Question: I'm doing a layout a bit complex, just that I can't fix the error that is indicated by LINT
This is the layout:
'''
<?xml version="1.0" encoding="utf-8"?>
<ScrollView xmlns:android="http://schemas.android.com/apk/res/android"
xmlns:tools="http://schemas.android.com/tools"
android:layout_width="match_parent"
android:layout_height="match_parent"
android:paddingBottom="@dimen/activity_vertical_margin"
android:paddingLeft="@dimen/activity_horizontal_margin"
android:paddingRight="@dimen/activity_horizontal_margin"
android:paddingTop="@dimen/activity_vertical_margin"
tools:context=".Activity_schedapunti">
<TableLayout
android:layout_width="match_parent"
android:layout_height="wrap_content">
<TableRow
android:layout_width="match_parent"
android:layout_height="wrap_content">
<TextView
android:layout_width="0dp"
android:layout_height="wrap_content"
android:layout_weight=".7"
android:gravity="center_horizontal"
android:text="@string/esame_visivo"
android:textColor="@android:color/white"
android:textStyle="bold"
android:background="@android:color/black"/>
<TextView
android:layout_width="0dp"
android:layout_height="wrap_content"
android:layout_weight=".3"
android:gravity="center_horizontal"
android:text="@string/punteggio_parziale"
android:textColor="@android:color/white"
android:textStyle="bold"
android:background="@android:color/black"/>
</TableRow>
<TableRow
android:layout_width="match_parent"
android:layout_height="wrap_content">
<LinearLayout
android:layout_width="0dp"
android:layout_height="wrap_content"
android:layout_weight=".7"
android:orientation="horizontal">
<TextView
android:id="@+id/textview_aspetto"
android:layout_width="wrap_content"
android:layout_height="wrap_content"
android:text="@string/aspetto"/>
<TextView
android:layout_width="wrap_content"
android:layout_height="wrap_content"
android:text="@string/coeff_x1"
android:textStyle="bold"
android:textColor="@color/light_yellow"/>
<EditText
android:id="@+id/edittext_aspetto"
android:layout_width="match_parent"
android:layout_height="wrap_content"
android:gravity="center_horizontal"
android:inputType="number"
android:singleLine="true" />
</LinearLayout>
<TextView
android:id="@+id/textview_puteggio_parziale_aspetto"
android:layout_width="0dp"
android:layout_height="match_parent"
android:gravity="center"
android:layout_weight=".3"/>
</TableRow>
<TableRow
android:layout_width="match_parent"
android:layout_height="wrap_content">
<LinearLayout
android:layout_width="0dp"
android:layout_height="wrap_content"
android:layout_weight=".7"
android:orientation="horizontal">
<TextView
android:id="@+id/textview_punti_colore"
android:layout_width="wrap_content"
android:layout_height="wrap_content"
android:text="@string/colore"/>
<TextView
android:layout_width="wrap_content"
android:layout_height="wrap_content"
android:text="@string/coeff_x2"
android:textStyle="bold"
android:textColor="@color/light_yellow"/>
<EditText
android:id="@+id/edittext_punti_colore"
android:layout_width="match_parent"
android:layout_height="wrap_content"
android:gravity="center_horizontal"
android:inputType="number"
android:singleLine="true" />
</LinearLayout>
<TextView
android:id="@+id/textview_puteggio_parziale_colore"
android:layout_width="0dp"
android:layout_height="match_parent"
android:gravity="center"
android:layout_weight=".3"/>
</TableRow>
<TableRow
android:layout_width="match_parent"
android:layout_height="wrap_content">
<TextView
android:layout_width="0dp"
android:layout_height="wrap_content"
android:layout_weight=".7"
android:gravity="center_horizontal"
android:text="@string/esame_olfattivo"
android:textColor="@android:color/white"
android:textStyle="bold"
android:background="@android:color/black"/>
<TextView
android:layout_width="0dp"
android:layout_height="wrap_content"
android:layout_weight=".3"
android:gravity="center_horizontal"
android:text="@string/punteggio_parziale"
android:textColor="@android:color/white"
android:textStyle="bold"
android:background="@android:color/black"/>
</TableRow>
<TableRow
android:layout_width="match_parent"
android:layout_height="wrap_content">
<LinearLayout
android:layout_width="0dp"
android:layout_height="wrap_content"
android:layout_weight=".7"
android:orientation="horizontal">
<TextView
android:id="@+id/textview_punti_intensita"
android:layout_width="wrap_content"
android:layout_height="wrap_content"
android:text="@string/intensita"/>
<TextView
android:layout_width="wrap_content"
android:layout_height="wrap_content"
android:text="@string/coeff_x1"
android:textStyle="bold"
android:textColor="@color/light_yellow"/>
<EditText
android:id="@+id/edittext_punti_intensita"
android:layout_width="match_parent"
android:layout_height="wrap_content"
android:gravity="center_horizontal"
android:inputType="number"
android:singleLine="true" />
</LinearLayout>
<TextView
android:id="@+id/textview_puteggio_parziale_intensita"
android:layout_width="0dp"
android:layout_height="match_parent"
android:gravity="center"
android:layout_weight=".3"/>
</TableRow>
<TableRow
android:layout_width="match_parent"
android:layout_height="wrap_content">
<LinearLayout
android:layout_width="0dp"
android:layout_height="wrap_content"
android:layout_weight=".7"
android:orientation="horizontal">
<TextView
android:id="@+id/textview_punti_complessita"
android:layout_width="wrap_content"
android:layout_height="wrap_content"
android:text="@string/complessita"/>
<TextView
android:layout_width="wrap_content"
android:layout_height="wrap_content"
android:text="@string/coeff_x2"
android:textStyle="bold"
android:textColor="@color/light_yellow"/>
<EditText
android:id="@+id/edittext_punti_complessita"
android:layout_width="match_parent"
android:layout_height="wrap_content"
android:gravity="center_horizontal"
android:inputType="number"
android:singleLine="true" />
</LinearLayout>
<TextView
android:id="@+id/textview_puteggio_parziale_complessita"
android:layout_width="0dp"
android:layout_height="match_parent"
android:gravity="center"
android:layout_weight=".3"/>
</TableRow>
<TableRow
android:layout_width="match_parent"
android:layout_height="wrap_content">
<LinearLayout
android:layout_width="0dp"
android:layout_height="wrap_content"
android:layout_weight=".7"
android:orientation="horizontal">
<TextView
android:id="@+id/textview_punti_qualita"
android:layout_width="wrap_content"
android:layout_height="wrap_content"
android:text="@string/qualita"/>
<TextView
android:layout_width="wrap_content"
android:layout_height="wrap_content"
android:text="@string/coeff_x3"
android:textStyle="bold"
android:textColor="@color/light_yellow"/>
<EditText
android:id="@+id/edittext_punti_qualita"
android:layout_width="match_parent"
android:layout_height="wrap_content"
android:gravity="center_horizontal"
android:inputType="number"
android:singleLine="true" />
</LinearLayout>
<TextView
android:id="@+id/textview_puteggio_parziale_qualita"
android:layout_width="0dp"
android:layout_height="match_parent"
android:gravity="center"
android:layout_weight=".3"/>
</TableRow>
<TableRow
android:layout_width="match_parent"
android:layout_height="wrap_content">
<TextView
android:layout_width="0dp"
android:layout_height="wrap_content"
android:layout_weight=".7"
android:gravity="center_horizontal"
android:text="@string/esame_gusto_olfattivo"
android:textColor="@android:color/white"
android:textStyle="bold"
android:background="@android:color/black"/>
<TextView
android:layout_width="0dp"
android:layout_height="wrap_content"
android:layout_weight=".3"
android:gravity="center_horizontal"
android:text="@string/punteggio_parziale"
android:textColor="@android:color/white"
android:textStyle="bold"
android:background="@android:color/black"/>
</TableRow>
<TableRow
android:layout_width="match_parent"
android:layout_height="wrap_content">
<LinearLayout
android:layout_width="0dp"
android:layout_height="wrap_content"
android:layout_weight=".7"
android:orientation="horizontal">
<TextView
android:id="@+id/textview_punti_struttura"
android:layout_width="wrap_content"
android:layout_height="wrap_content"
android:text="@string/struttura"/>
<TextView
android:layout_width="wrap_content"
android:layout_height="wrap_content"
android:text="@string/coeff_x1"
android:textStyle="bold"
android:textColor="@color/light_yellow"/>
<EditText
android:id="@+id/edittext_punti_struttura"
android:layout_width="match_parent"
android:layout_height="wrap_content"
android:gravity="center_horizontal"
android:inputType="number"
android:singleLine="true" />
</LinearLayout>
<TextView
android:id="@+id/textview_puteggio_parziale_struttura"
android:layout_width="0dp"
android:layout_height="match_parent"
android:gravity="center"
android:layout_weight=".3"/>
</TableRow>
<TableRow
android:layout_width="match_parent"
android:layout_height="wrap_content">
<LinearLayout
android:layout_width="0dp"
android:layout_height="wrap_content"
android:layout_weight=".7"
android:orientation="horizontal">
<TextView
android:id="@+id/textview_punti_equilibrio"
android:layout_width="wrap_content"
android:layout_height="wrap_content"
android:text="@string/equilibrio"/>
<TextView
android:layout_width="wrap_content"
android:layout_height="wrap_content"
android:text="@string/coeff_x1"
android:textStyle="bold"
android:textColor="@color/light_yellow"/>
<EditText
android:id="@+id/edittext_punti_equilibrio"
android:layout_width="match_parent"
android:layout_height="wrap_content"
android:gravity="center_horizontal"
android:inputType="number"
android:singleLine="true" />
</LinearLayout>
<TextView
android:id="@+id/textview_puteggio_parziale_equilibrio"
android:layout_width="0dp"
android:layout_height="match_parent"
android:gravity="center"
android:layout_weight=".3"/>
</TableRow>
<TableRow
android:layout_width="match_parent"
android:layout_height="wrap_content">
<LinearLayout
android:layout_width="0dp"
android:layout_height="wrap_content"
android:layout_weight=".7"
android:orientation="horizontal">
<TextView
android:id="@+id/textview_punti_intensita_gusto_olfattivo"
android:layout_width="wrap_content"
android:layout_height="wrap_content"
android:text="@string/intensita"/>
<TextView
android:layout_width="wrap_content"
android:layout_height="wrap_content"
android:text="@string/coeff_x1"
android:textStyle="bold"
android:textColor="@color/light_yellow"/>
<EditText
android:id="@+id/edittext_punti_intensita_gusto_olfattivo"
android:layout_width="match_parent"
android:layout_height="wrap_content"
android:gravity="center_horizontal"
android:inputType="number"
android:singleLine="true" />
</LinearLayout>
<TextView
android:id="@+id/textview_puteggio_parziale_intensita_gusto_olfattivo"
android:layout_width="0dp"
android:layout_height="match_parent"
android:gravity="center"
android:layout_weight=".3"/>
</TableRow>
<TableRow
android:layout_width="match_parent"
android:layout_height="wrap_content">
<LinearLayout
android:layout_width="0dp"
android:layout_height="wrap_content"
android:layout_weight=".7"
android:orientation="horizontal">
<TextView
android:id="@+id/textview_punti_persistenza"
android:layout_width="wrap_content"
android:layout_height="wrap_content"
android:text="@string/persistenza"/>
<TextView
android:layout_width="wrap_content"
android:layout_height="wrap_content"
android:text="@string/coeff_x2"
android:textStyle="bold"
android:textColor="@color/light_yellow"/>
<EditText
android:id="@+id/edittext_punti_persistenza"
android:layout_width="match_parent"
android:layout_height="wrap_content"
android:gravity="center_horizontal"
android:inputType="number"
android:singleLine="true" />
</LinearLayout>
<TextView
android:id="@+id/textview_puteggio_parziale_persistenza"
android:layout_width="0dp"
android:layout_height="match_parent"
android:gravity="center"
android:layout_weight=".3"/>
</TableRow>
<TableRow
android:layout_width="match_parent"
android:layout_height="wrap_content">
<LinearLayout
android:layout_width="0dp"
android:layout_height="wrap_content"
android:layout_weight=".7"
android:orientation="horizontal">
<TextView
android:id="@+id/textview_punti_qualita_gusto_olfattivo"
android:layout_width="wrap_content"
android:layout_height="wrap_content"
android:text="@string/qualita"/>
<TextView
android:layout_width="wrap_content"
android:layout_height="wrap_content"
android:text="@string/coeff_x3"
android:textStyle="bold"
android:textColor="@color/light_yellow"/>
<EditText
android:id="@+id/edittext_punti_qualita_gusto_olfattivo"
android:layout_width="match_parent"
android:layout_height="wrap_content"
android:gravity="center_horizontal"
android:inputType="number"
android:singleLine="true" />
</LinearLayout>
<TextView
android:id="@+id/textview_puteggio_parziale_qualita_gusto_olfattivo"
android:layout_width="0dp"
android:layout_height="match_parent"
android:gravity="center"
android:layout_weight=".3"/>
</TableRow>
<TableRow
android:layout_width="match_parent"
android:layout_height="wrap_content">
<LinearLayout
android:layout_width="0dp"
android:layout_height="wrap_content"
android:layout_weight=".7"
android:orientation="horizontal">
<TextView
android:id="@+id/textview_punti_armonia"
android:layout_width="wrap_content"
android:layout_height="wrap_content"
android:text="@string/armonia"/>
<TextView
android:layout_width="wrap_content"
android:layout_height="wrap_content"
android:text="@string/coeff_x3"
android:textStyle="bold"
android:textColor="@color/light_yellow"/>
<EditText
android:id="@+id/edittext_punti_armonia"
android:layout_width="match_parent"
android:layout_height="wrap_content"
android:gravity="center_horizontal"
android:inputType="number"
android:singleLine="true" />
</LinearLayout>
<TextView
android:id="@+id/textview_puteggio_parziale_armonia"
android:layout_width="0dp"
android:layout_height="match_parent"
android:gravity="center"
android:layout_weight=".3"/>
</TableRow>
<TableRow
android:layout_width="match_parent"
android:layout_height="wrap_content">
<TextView
android:layout_width="0dp"
android:layout_height="wrap_content"
android:layout_weight=".7"
android:gravity="center_horizontal"
android:text="@string/punteggio_totale"
android:textColor="@android:color/white"
android:textStyle="bold"
android:background="@android:color/black"/>
<TextView
android:layout_width="0dp"
android:layout_height="wrap_content"
android:layout_weight=".3"
android:gravity="center_horizontal"
android:textColor="@color/light_yellow"
android:textStyle="bold"
android:background="@android:color/black"/>
</TableRow>
</TableLayout>
</ScrollView>
'''
I read to use a ListView, but how should I to do? Not all the rows are equal, or in any case there are some elements in the middle which are not equal to all other rows!

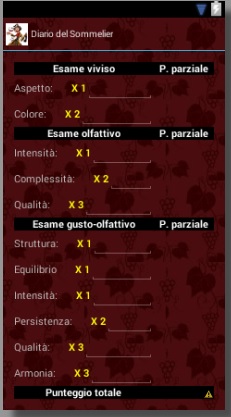
Answer: This definitely looks like a good candidate for a 'ListView'. As I stated in my comment, you can use a custom 'layout' in your 'Adapter'. I don't know how you are getting your data for it so I can't say exactly how to check but in each round of 'getView()' you can check the data and decide which 'View's to show/hide.
Simply create the 'layout' with the 'TextView's, etc... that each row might need, looks like probably inside of a vertical 'LinearLayout' with horizontal 'LinearLayout's inside or just a 'RelativeLayout' then change 'visibility' to 'visible'/'gone' depending on what you need.
If you are unfamiliar with doing this then you can see <URL> on doing it.
<URL>
<URL>
As pointed out in a comment, you could inflate different 'layout's in your 'getView()' method of your 'Adapter' if you have very different 'layouts' which may make toggling 'visibility' a bad approach. This just depends on your data and 'layout's.